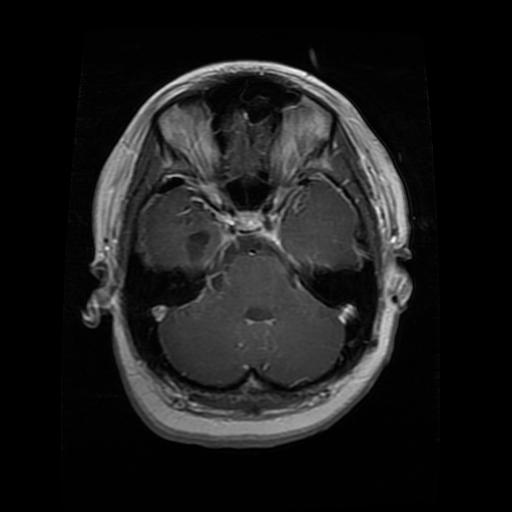
Label: glioma